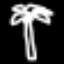
Label: palm tree